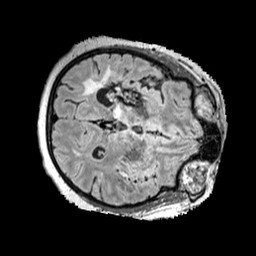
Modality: FLAIR
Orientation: axial
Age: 51
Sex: female
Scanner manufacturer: siemens
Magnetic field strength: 3 T
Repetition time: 5 s
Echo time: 0.387 s